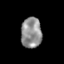
Tissue: skin
Cell type: Epithelial cells
Senescence score: 0.2638
Nuclear area (px): 617
Mean DAPI intensity: 144.363